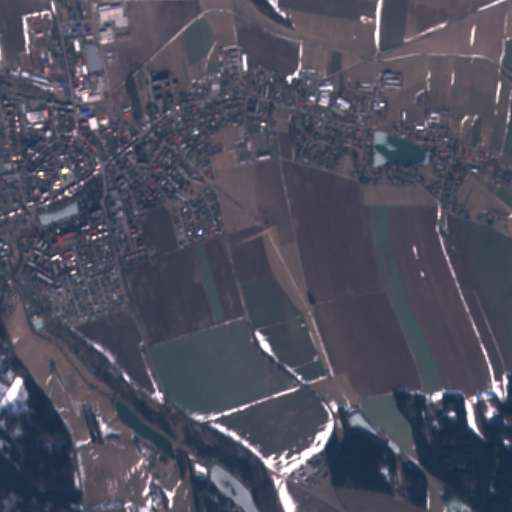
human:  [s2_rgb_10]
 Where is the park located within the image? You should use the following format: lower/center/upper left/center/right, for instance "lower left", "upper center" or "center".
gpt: The park is located in the left of the image.
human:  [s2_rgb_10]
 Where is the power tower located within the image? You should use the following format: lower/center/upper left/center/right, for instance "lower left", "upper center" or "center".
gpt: The power tower is located in the upper left of the image.
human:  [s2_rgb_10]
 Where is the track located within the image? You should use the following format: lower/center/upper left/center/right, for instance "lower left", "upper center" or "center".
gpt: The track is located in the center left of the image.
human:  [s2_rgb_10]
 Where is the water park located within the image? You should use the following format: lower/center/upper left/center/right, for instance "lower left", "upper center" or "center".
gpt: The water park is located in the upper left of the image.
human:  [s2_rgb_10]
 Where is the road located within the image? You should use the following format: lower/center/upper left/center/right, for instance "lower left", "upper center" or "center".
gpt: There is no road in the image.